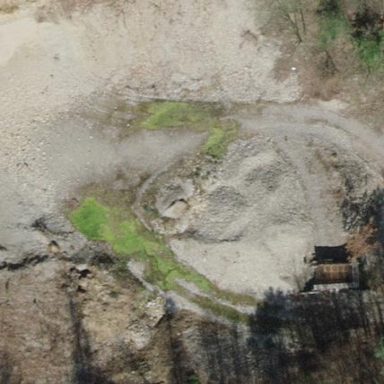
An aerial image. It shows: Quarry area.